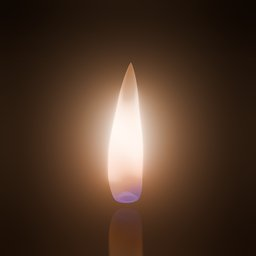
Label: lighting